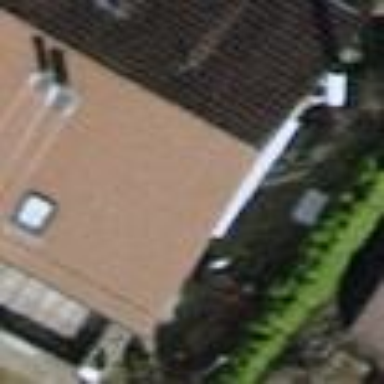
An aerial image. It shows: Residential building with pitched roof.